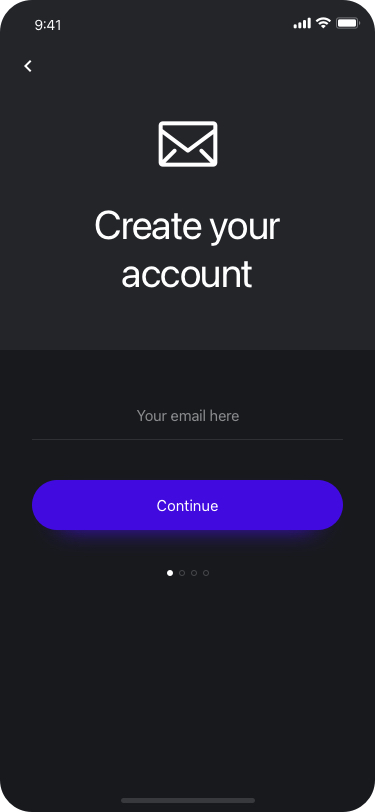
Text in this UI design:
Create your account
Your email here
Continue